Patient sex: M
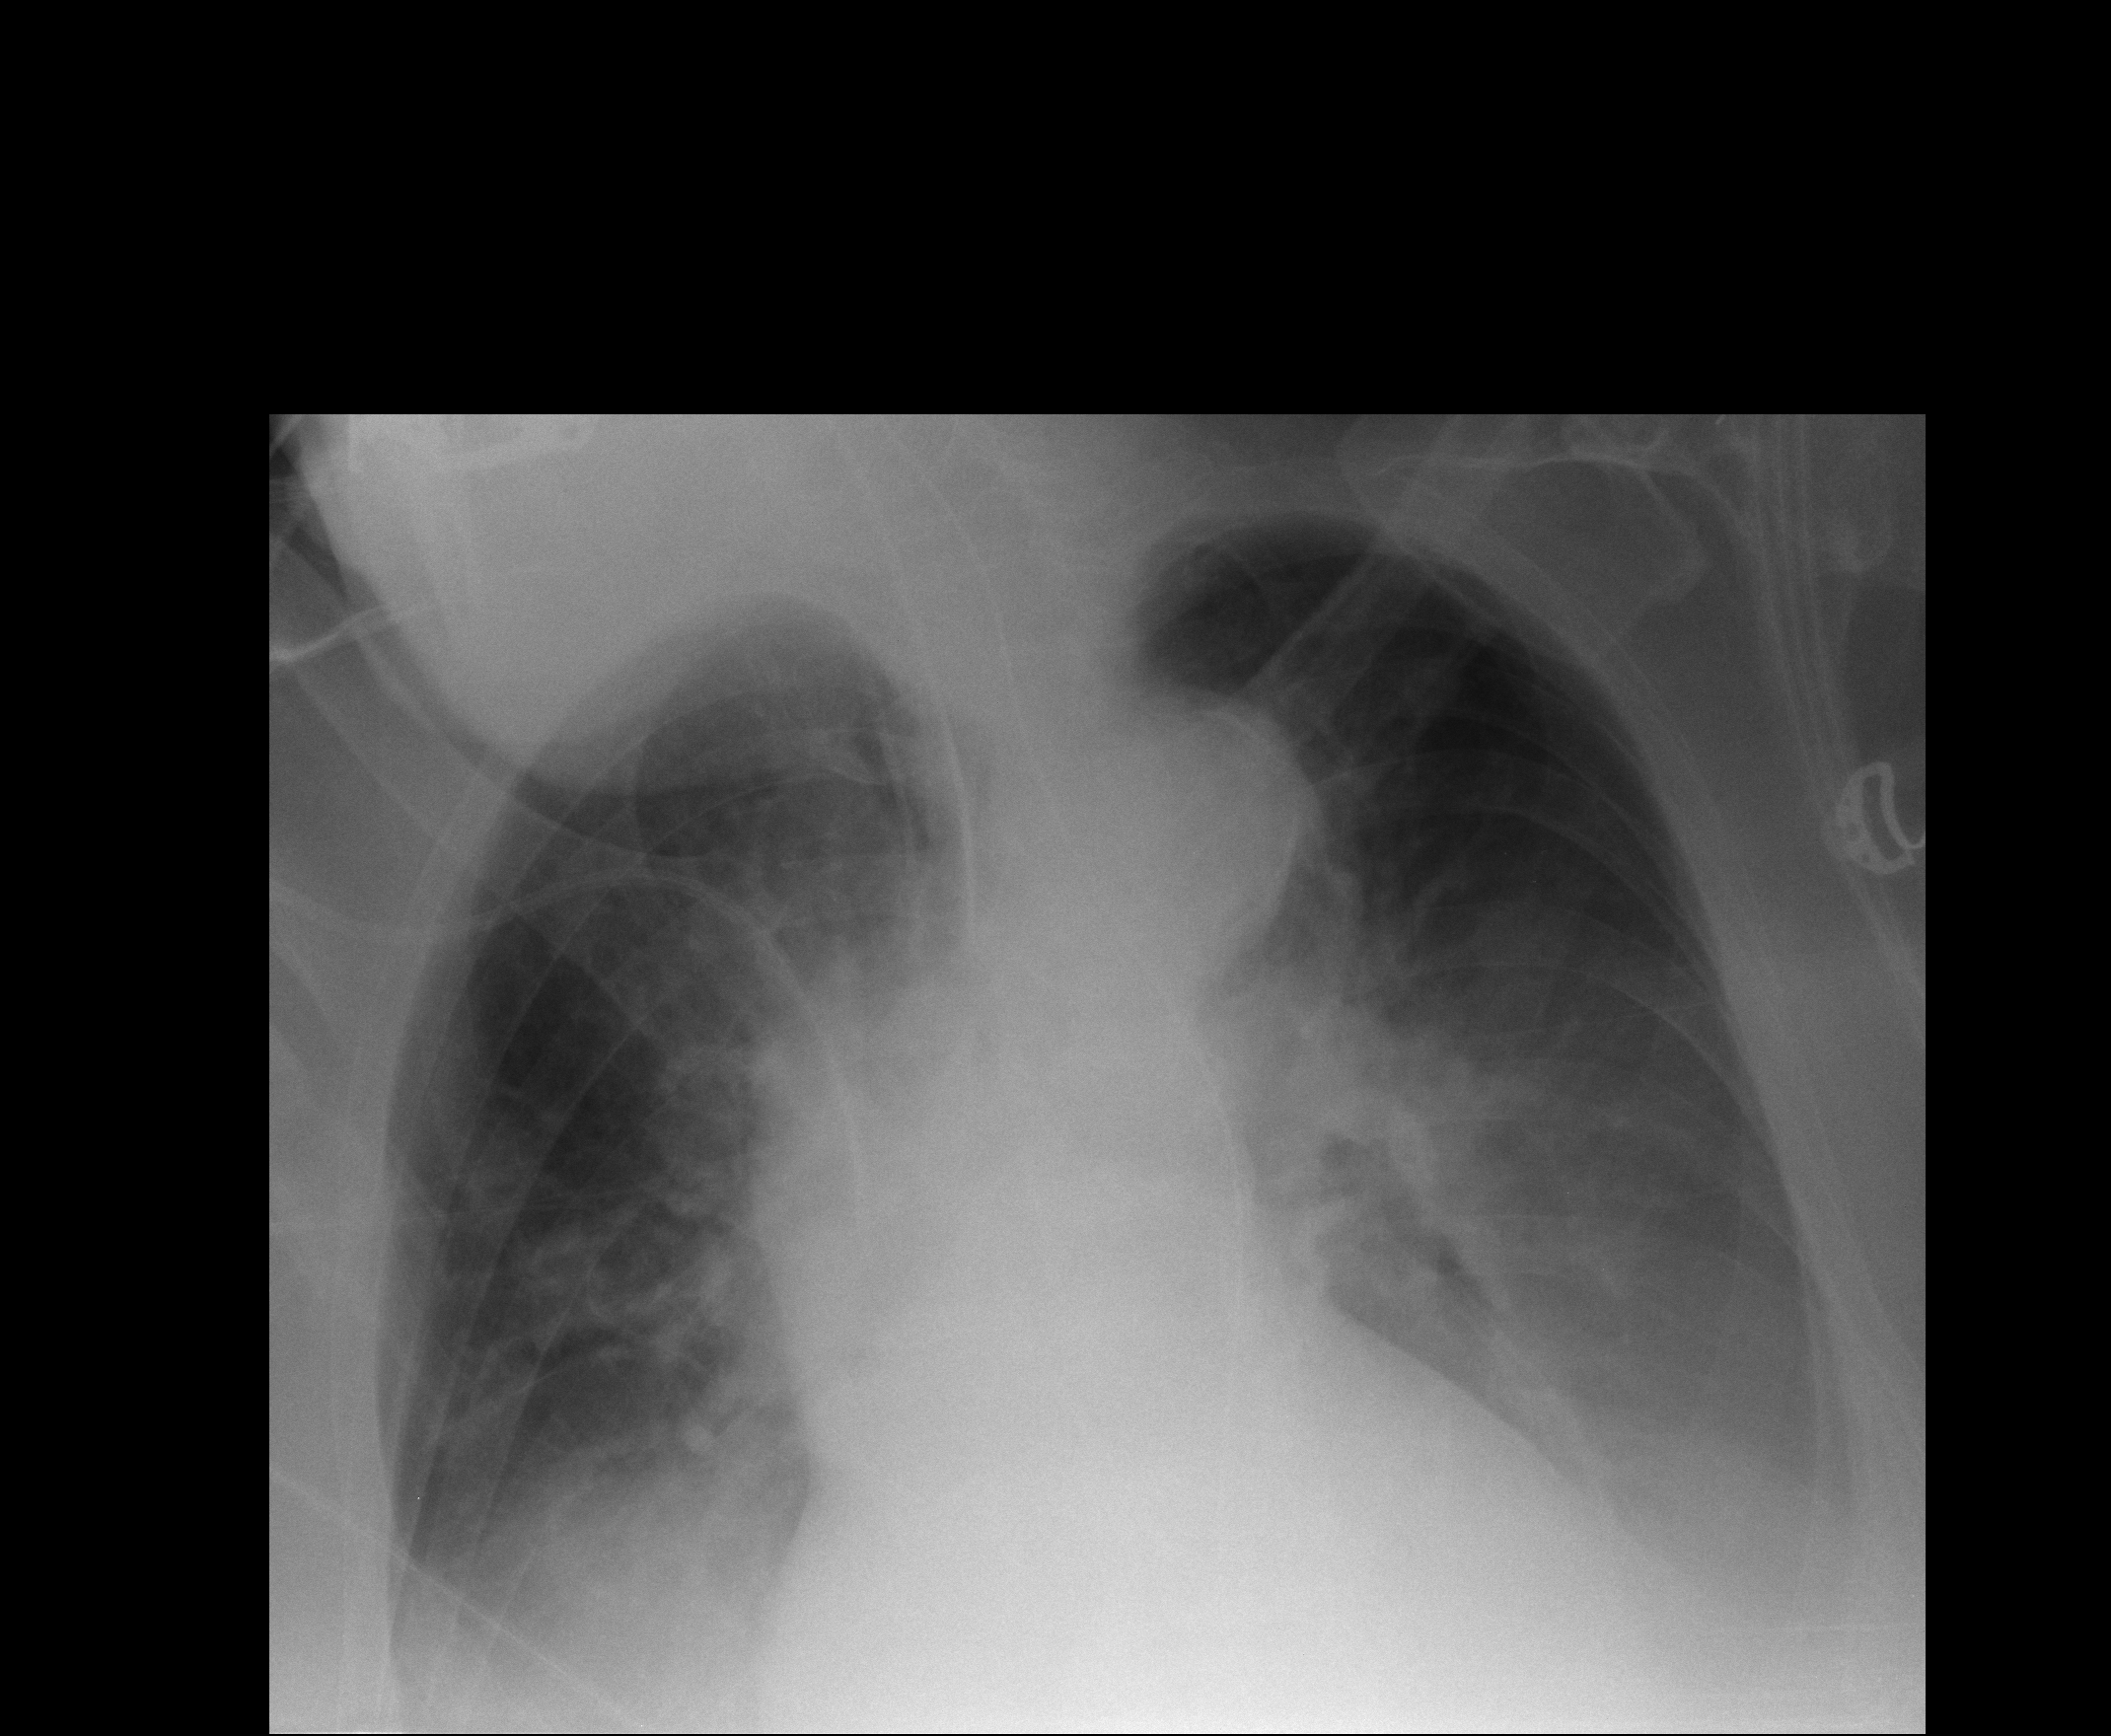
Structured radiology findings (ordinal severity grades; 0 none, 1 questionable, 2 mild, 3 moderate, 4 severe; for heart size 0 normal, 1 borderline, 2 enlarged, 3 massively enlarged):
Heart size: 2
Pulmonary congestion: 2
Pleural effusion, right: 2
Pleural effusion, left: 2
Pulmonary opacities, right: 2
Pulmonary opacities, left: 2
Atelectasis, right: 2
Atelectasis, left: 2